Aerial crown-view tile of a tropical tree (Barro Colorado Island, Panama), acquired 20240813:
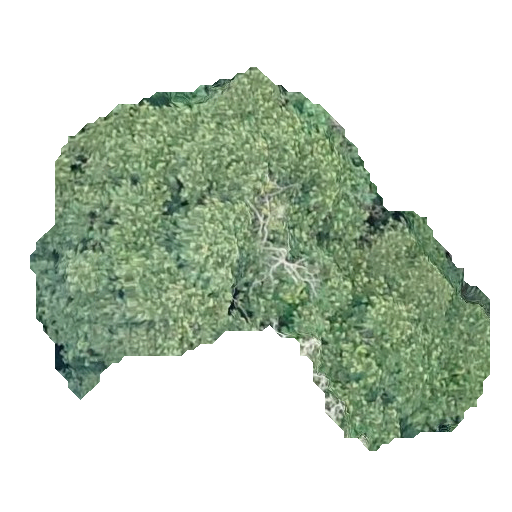
Species: Quararibea stenophylla
GBIF accepted scientific name: Quararibea stenophylla
Crown area: 159.749 m²